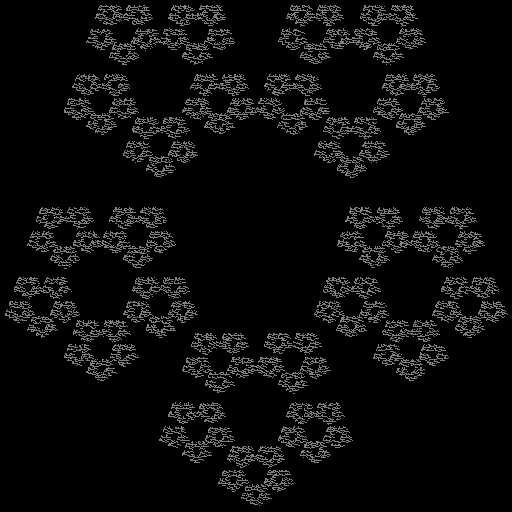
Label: sierpinski_pentagon